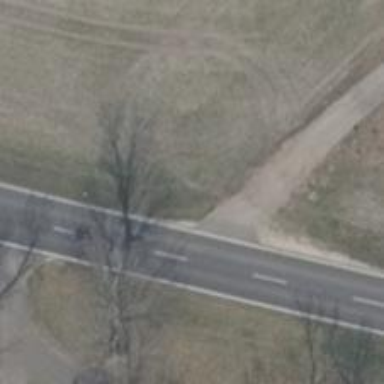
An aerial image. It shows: Track road with grade3 tracktype.